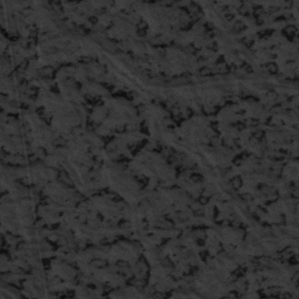
Label: frost